Aerial crown-view tile of a tropical tree (Barro Colorado Island, Panama), acquired 20250616:
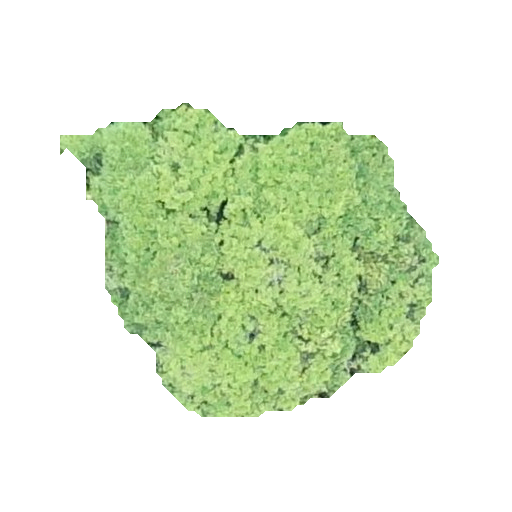
Species: Alseis blackiana
GBIF accepted scientific name: Alseis blackiana
Crown area: 117.901 m²